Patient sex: M
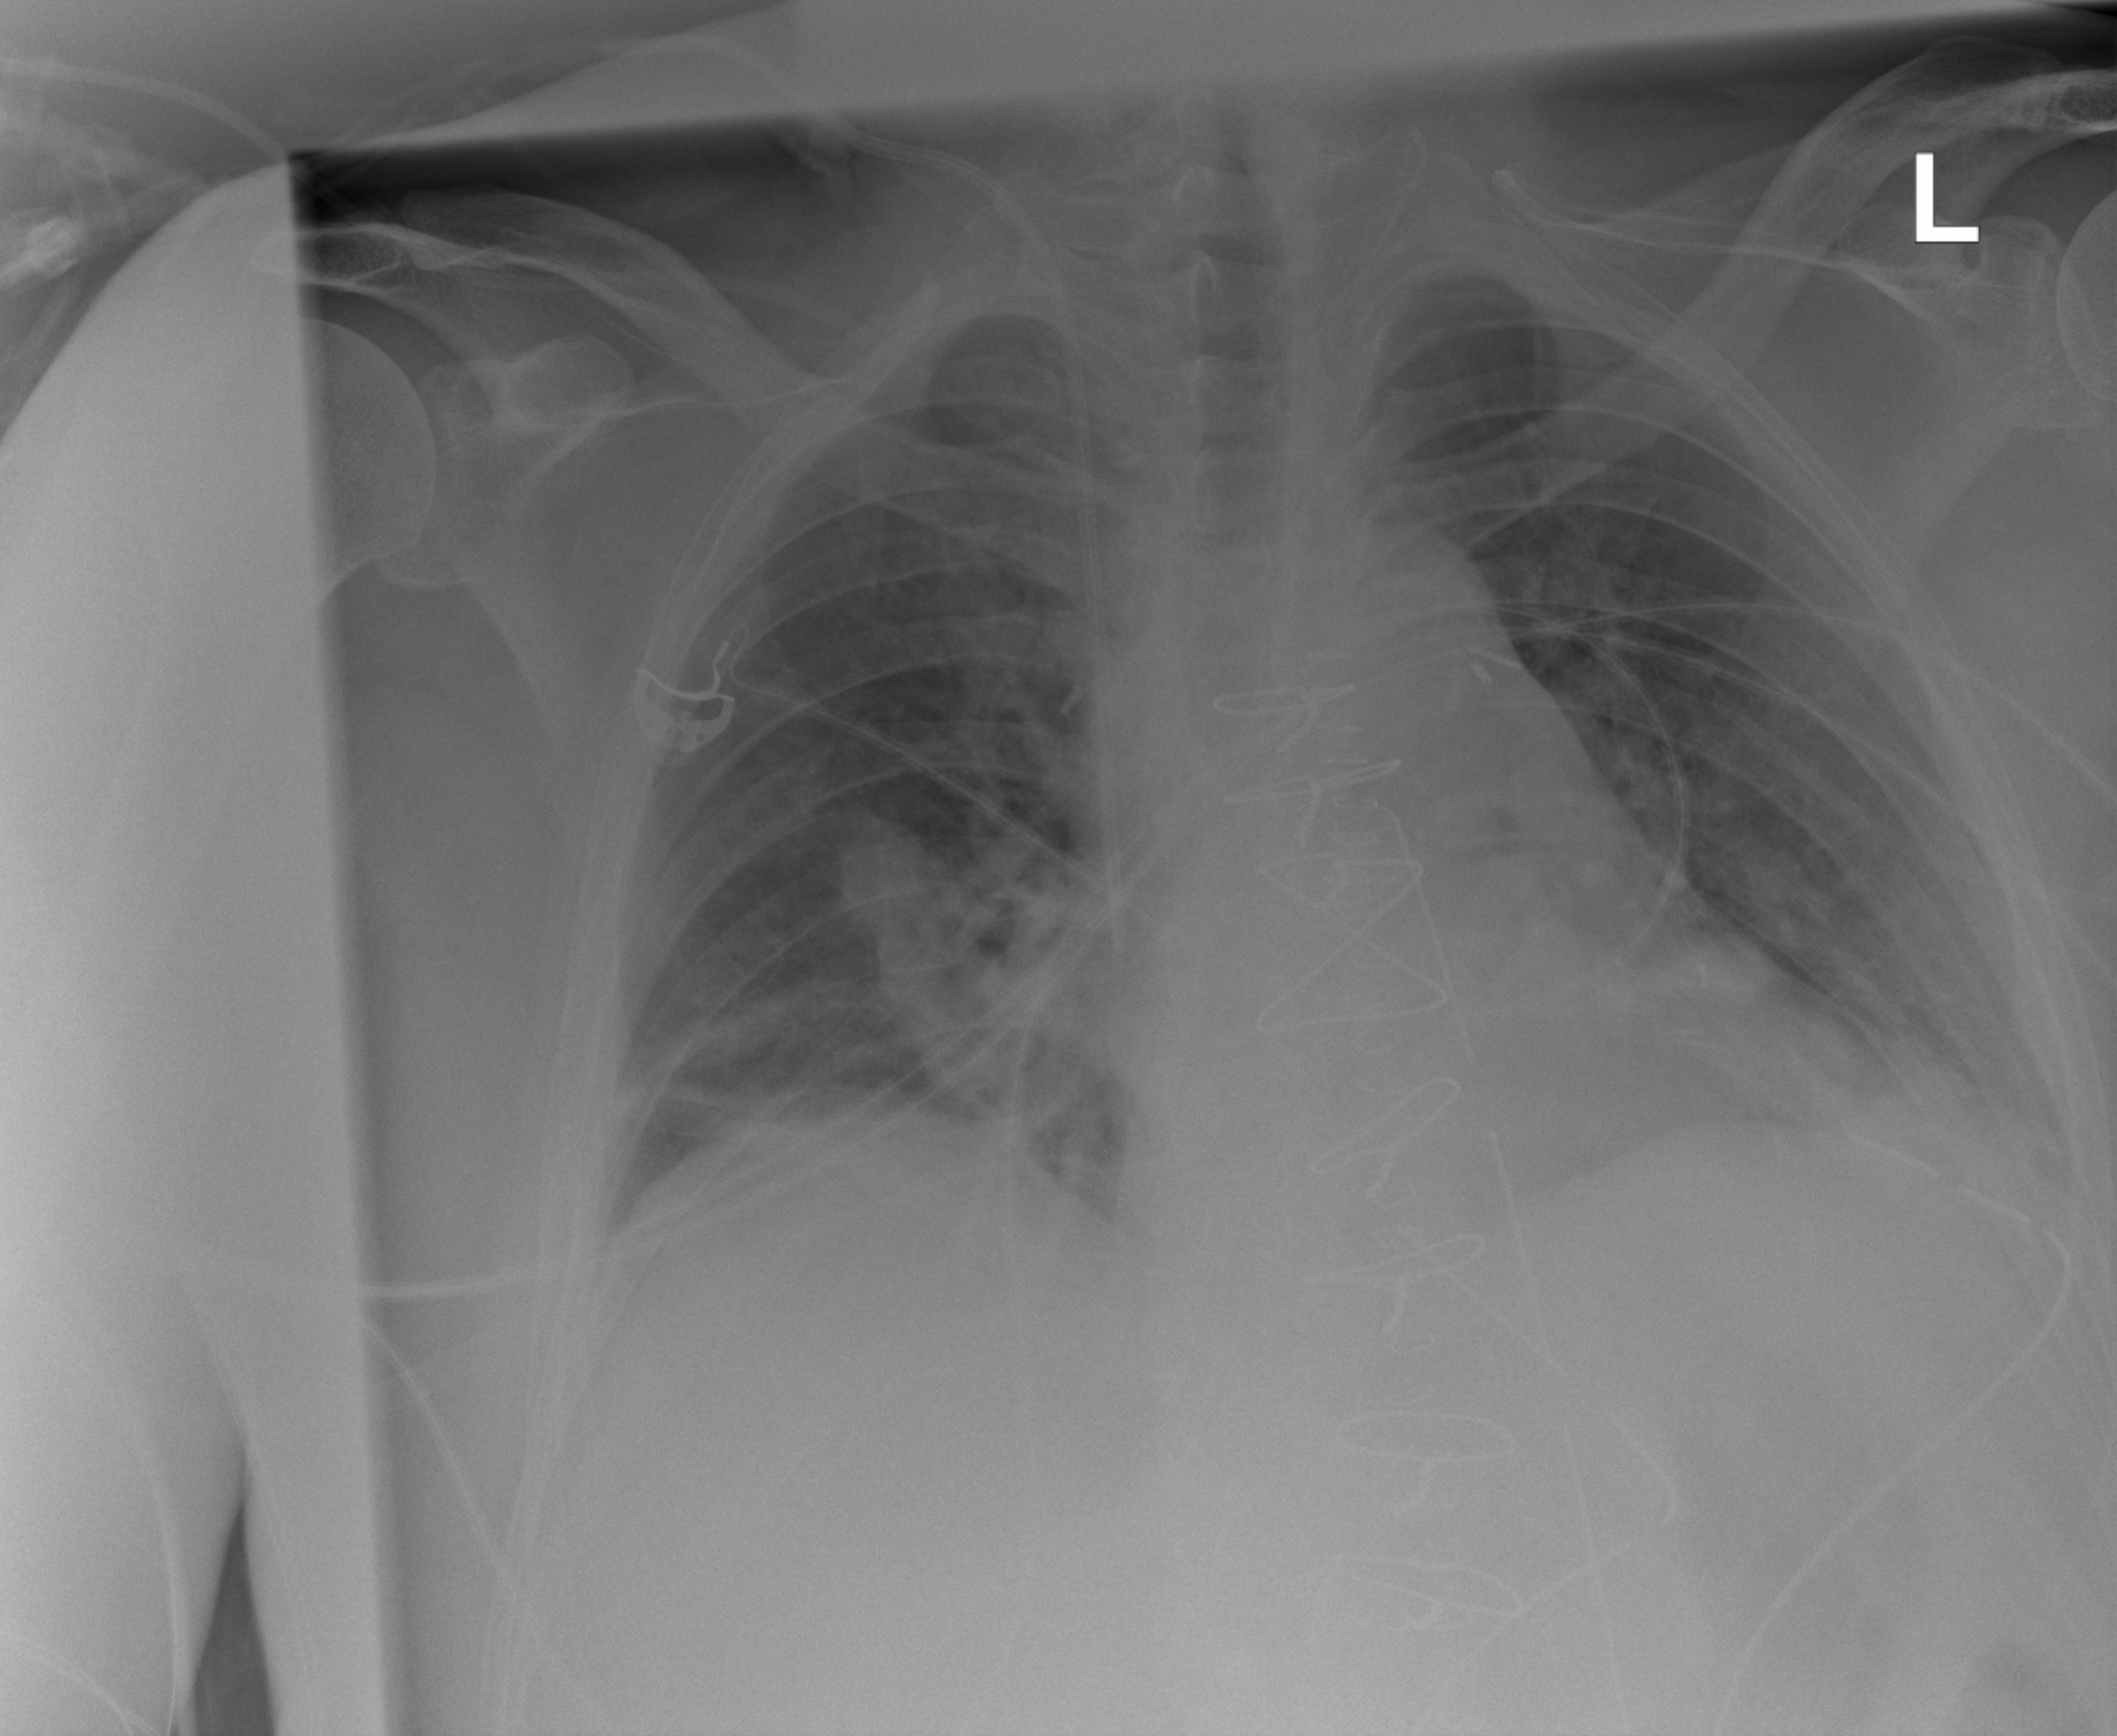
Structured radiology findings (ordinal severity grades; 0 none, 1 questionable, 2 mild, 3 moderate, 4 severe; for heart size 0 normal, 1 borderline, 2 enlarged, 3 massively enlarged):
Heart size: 1
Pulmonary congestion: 2
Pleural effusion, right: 2
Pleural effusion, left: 2
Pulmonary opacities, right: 1
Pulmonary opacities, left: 1
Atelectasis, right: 2
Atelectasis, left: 2